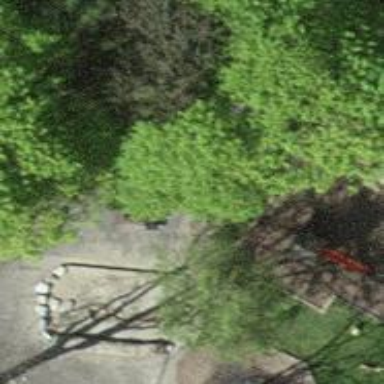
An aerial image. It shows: Picnic table located in leisure land area.